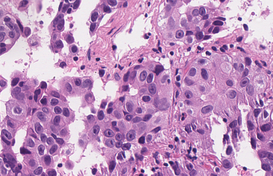
Tumor epithelial tissue: yes
Tumor-associated stroma tissue: yes
Normal tissue: no